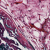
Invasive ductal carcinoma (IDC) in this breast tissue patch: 0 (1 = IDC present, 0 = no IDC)